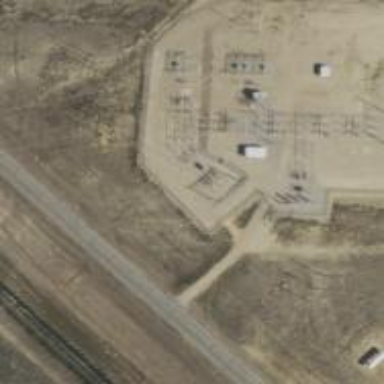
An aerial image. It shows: Switch used for power control.